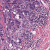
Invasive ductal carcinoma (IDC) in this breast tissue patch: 1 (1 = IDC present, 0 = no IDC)